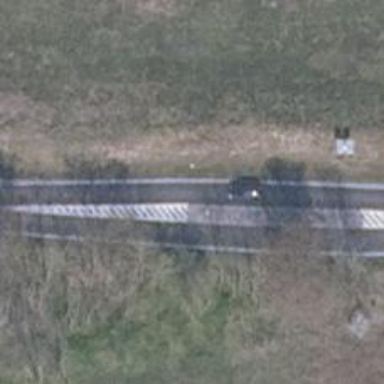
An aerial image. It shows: Secondary road with asphalt surface.